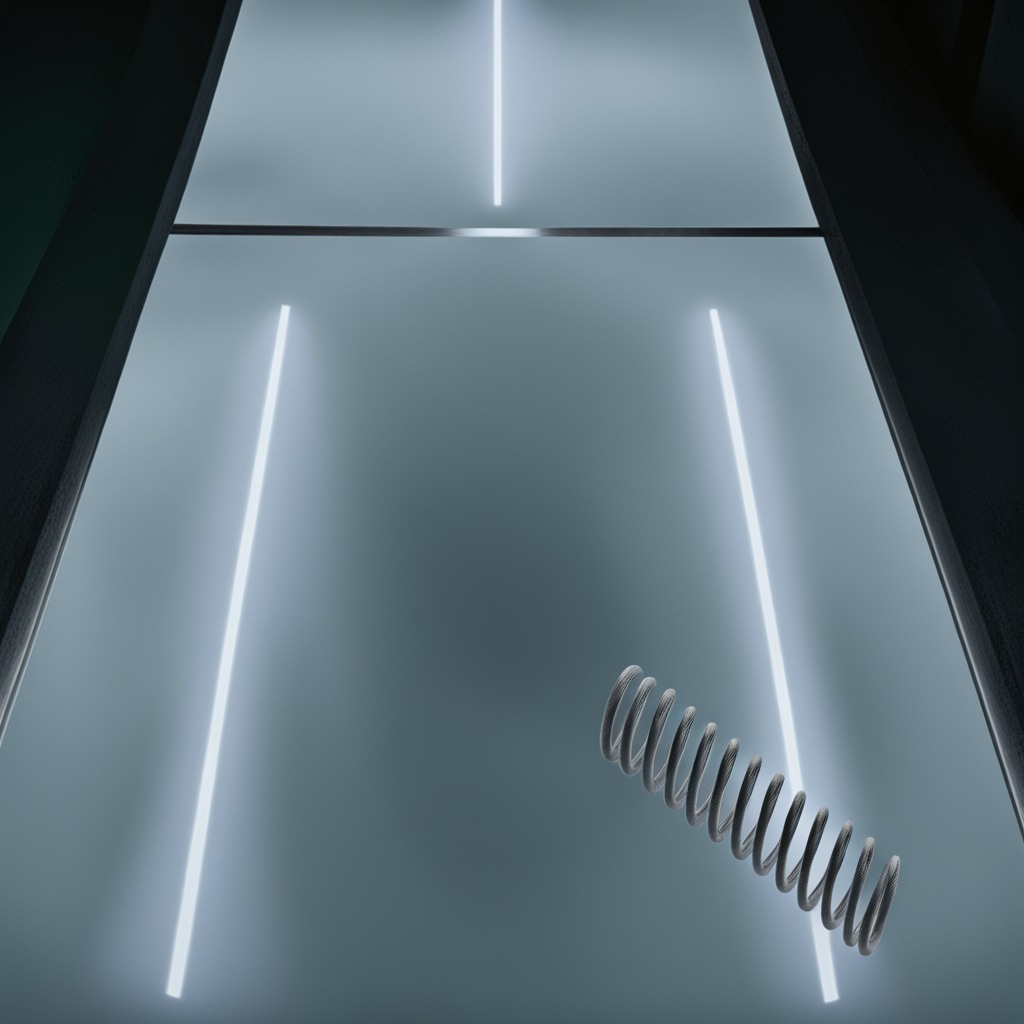
A coiled metal spring is lying on the clean empty table in a railway signal maintenance room lit by harsh overhead fluorescents photorealistic surface textures crisp shadows high dynamic range